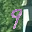
Label: 9